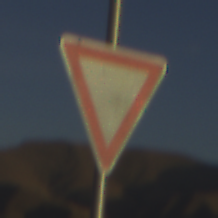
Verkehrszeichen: VorfahrtGewaehren
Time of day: SunriseSunset
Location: Outdoor (Nature)
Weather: PartlyCloudy
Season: NotSpecified
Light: Natural